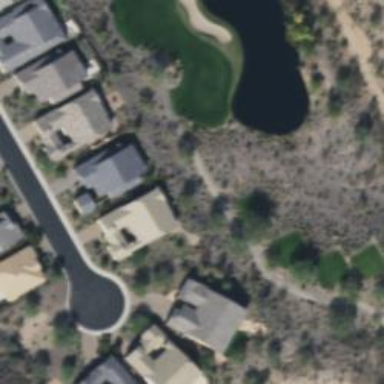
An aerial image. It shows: Path used for both walking and golf.